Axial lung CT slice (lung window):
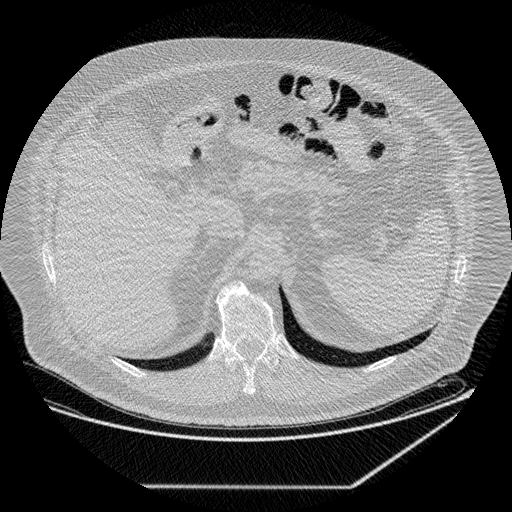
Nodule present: no